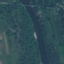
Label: River